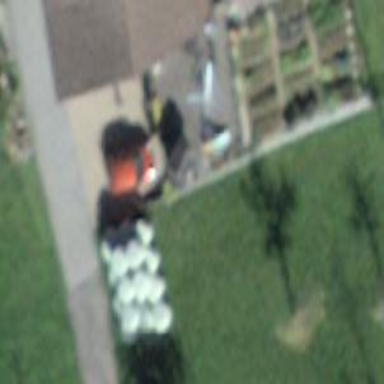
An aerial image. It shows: Garage.